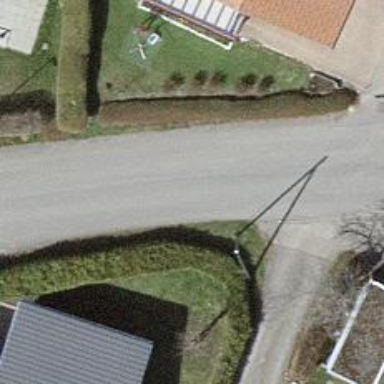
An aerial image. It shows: Hedge barrier.